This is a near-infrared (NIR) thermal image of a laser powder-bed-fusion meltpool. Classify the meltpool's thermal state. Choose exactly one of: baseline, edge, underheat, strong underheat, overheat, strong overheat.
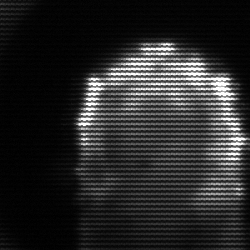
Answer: baseline